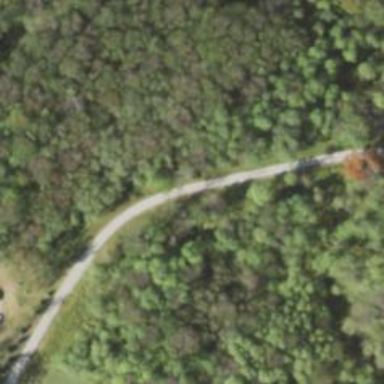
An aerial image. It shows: View of road.